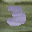
Label: 3